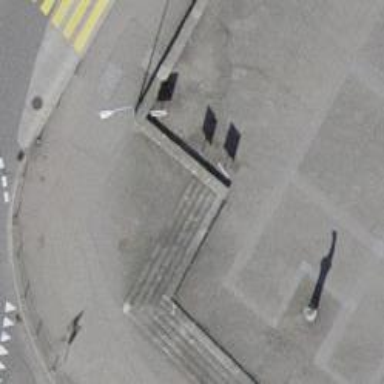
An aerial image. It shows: Set of steps on the road.